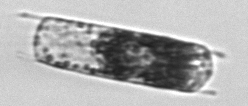
Label: Hemiaulus